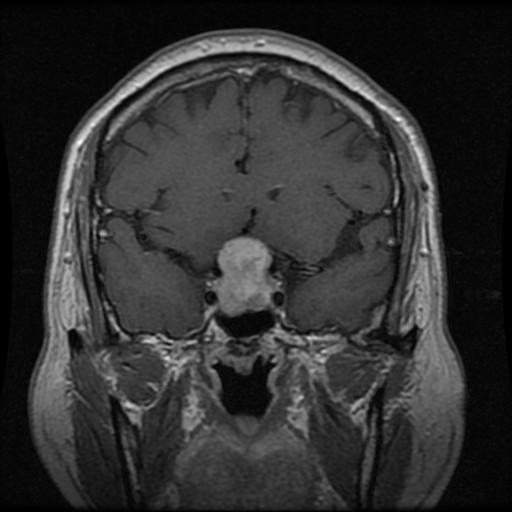
Label: pituitary